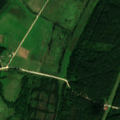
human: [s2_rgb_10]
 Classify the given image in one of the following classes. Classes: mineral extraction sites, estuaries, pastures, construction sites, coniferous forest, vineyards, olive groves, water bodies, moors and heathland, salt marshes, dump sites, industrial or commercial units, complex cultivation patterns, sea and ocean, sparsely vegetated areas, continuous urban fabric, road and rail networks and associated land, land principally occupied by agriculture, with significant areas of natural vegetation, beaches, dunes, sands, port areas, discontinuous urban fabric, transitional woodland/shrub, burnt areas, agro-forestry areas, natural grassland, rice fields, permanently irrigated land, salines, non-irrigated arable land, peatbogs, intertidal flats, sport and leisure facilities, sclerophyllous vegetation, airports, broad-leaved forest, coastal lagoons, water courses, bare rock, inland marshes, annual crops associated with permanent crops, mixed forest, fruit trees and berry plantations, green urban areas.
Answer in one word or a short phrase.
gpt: pastures, complex cultivation patterns, coniferous forest, mixed forest, natural grassland, transitional woodland/shrub, peatbogs